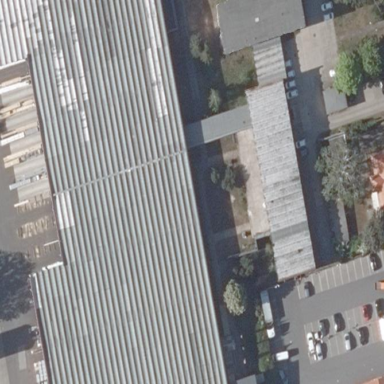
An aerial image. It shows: Trading shop located within building.